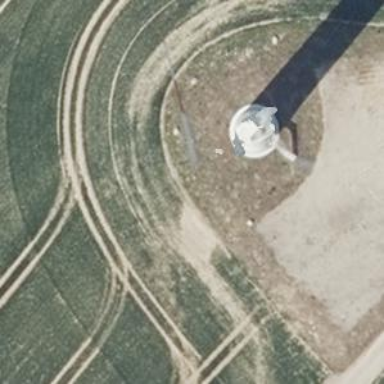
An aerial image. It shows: Wind generator powered by Vestas horizontal axis wind turbine.